Question: I want to add color to the color cell of the rows dynamically when ADD button is clicked. I am not able to change the background color of the cell. Please see the image for reference.
Am not able to achieve that with the help of code.
Thanks for help in advance.
Snippet adding values to table :
'''
@FXML
private void addEntity() {
data.add(new Inventory(codeTemp.getText(), articleNameTemp.getText(), Integer.parseInt(amountTemp.getText()), dcTemp.isSelected() ? true:false, stTemp.isSelected()?true:false, Utilities.toRGBCode(colorTemp.getValue()), informationTemp.getText(), data.size()+1));
inventoryTable.setItems(data);
}
'''

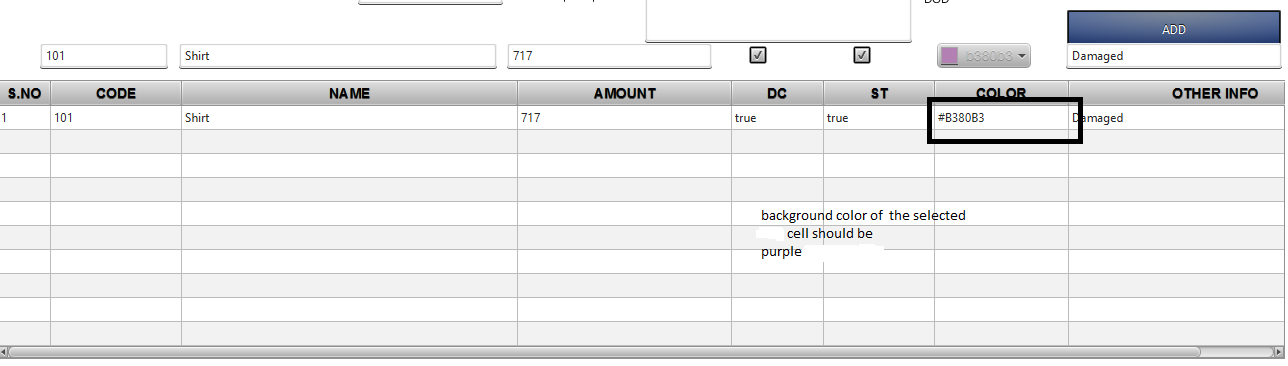
Answer: Did with the help of a callback on the column.
'''
Callback<TableColumn<Inventory, String>, TableCell<Inventory, String>> cellFactory =
new Callback<TableColumn<Inventory, String>, TableCell<Inventory, String>>() {
public TableCell call(TableColumn p) {
TableCell cell = new TableCell<Person, String>() {
@Override
public void updateItem(String item, boolean empty) {
super.updateItem(item, empty);
setText(empty ? null : getString());
setStyle("-fx-background-color:"+getString());
}
private String getString() {
return getItem() == null ? "" : getItem().toString();
}
};
return cell;
}
};
'''